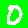
Digit: 0